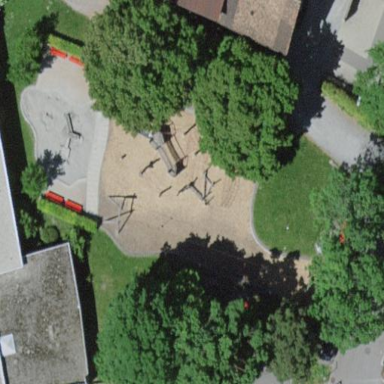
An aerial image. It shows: Playground area for leisure land.